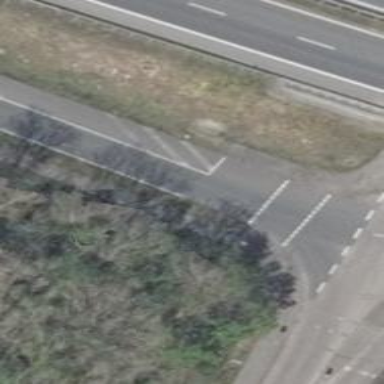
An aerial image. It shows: Primary link road with asphalt surface.